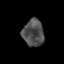
Tissue: prostate
Cell type: T cells
Senescence score: 0.2975
Nuclear area (px): 560
Mean DAPI intensity: 78.339